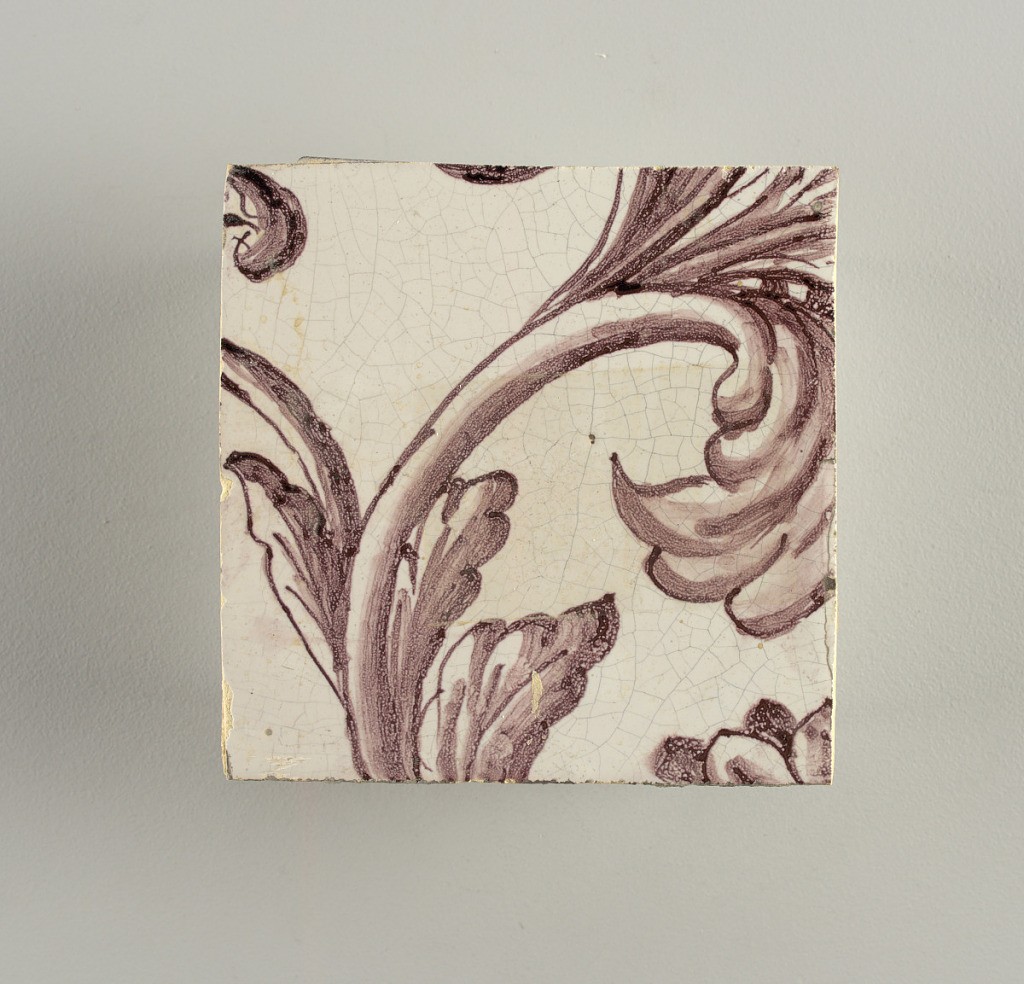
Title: Wall facing
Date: ca. 1725
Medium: Tin-glazed earthenware, underglaze
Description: Horizontal rectangle.  Thirty-seven tiles wide and twenty-one high with opening for door or window nineteen and one-half tiles high and twelve wide.  To left and right of opening, centered canopy above. Left, woman representing Hope, right, a sculputure urn.  Centered above opening, a mascaron.  Arabesque design of foliage.